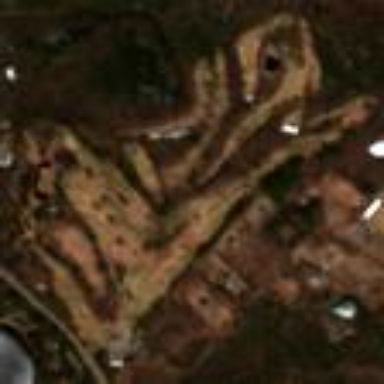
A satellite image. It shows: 18-hole golf course classified as leisure land.